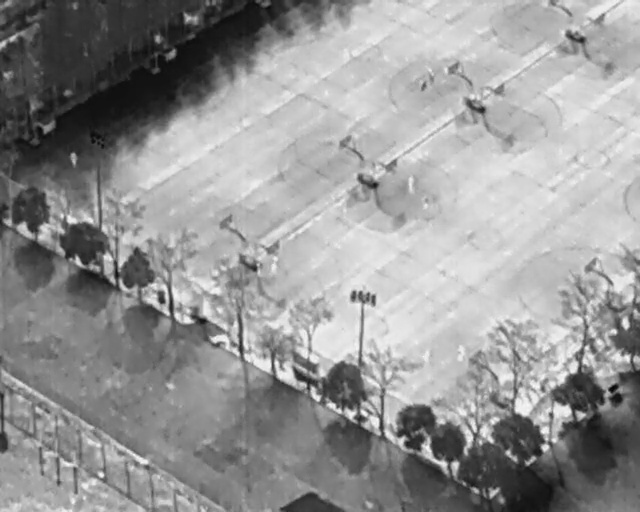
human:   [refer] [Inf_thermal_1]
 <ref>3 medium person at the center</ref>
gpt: <box>[[62, 34, 65, 36, 2], [41, 50, 44, 52, 2], [65, 68, 68, 70, 2]]</box>